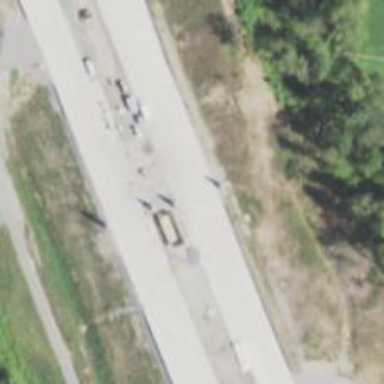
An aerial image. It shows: Toll gantry on the road.